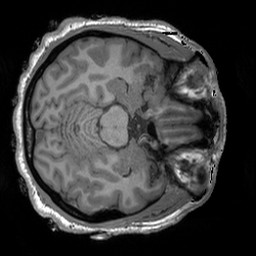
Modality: T1w
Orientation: axial
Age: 36
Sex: male
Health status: healthy
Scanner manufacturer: siemens
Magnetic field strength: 3 T
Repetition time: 1.9 s
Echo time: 0.00252 s